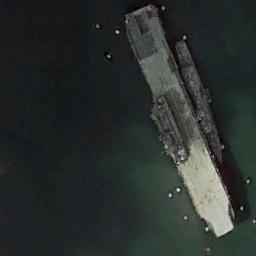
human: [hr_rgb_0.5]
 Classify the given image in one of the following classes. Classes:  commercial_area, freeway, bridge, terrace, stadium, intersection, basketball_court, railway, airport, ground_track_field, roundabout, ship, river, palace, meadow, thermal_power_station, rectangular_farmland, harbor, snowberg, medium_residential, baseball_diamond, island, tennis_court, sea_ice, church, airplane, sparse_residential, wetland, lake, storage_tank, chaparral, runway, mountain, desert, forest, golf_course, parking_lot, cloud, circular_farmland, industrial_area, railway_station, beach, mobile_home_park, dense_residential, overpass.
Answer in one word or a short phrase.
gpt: ship